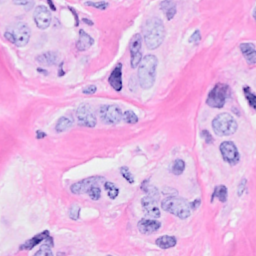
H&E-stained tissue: Breast